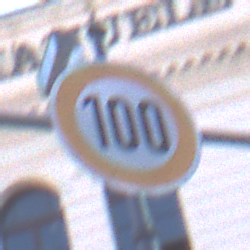
Verkehrszeichen: Geschwindigkeit100
Umgebung: Outdoor, Urban
Tageszeit: SunriseSunset
Wetter: PartlyCloudy
Licht: Natural
Jahreszeit: NotSpecified
Kontrast: LowContrast